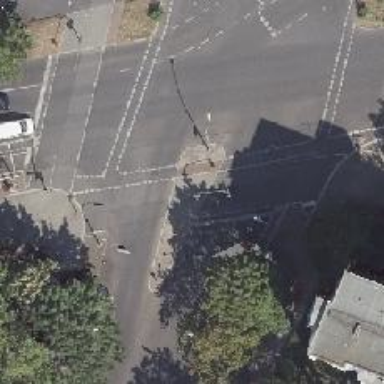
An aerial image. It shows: Crossing with traffic signals and pedestrian island.